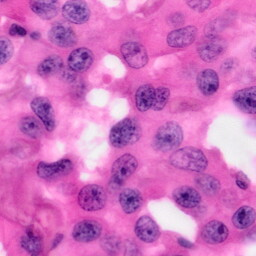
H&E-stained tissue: Pancreatic